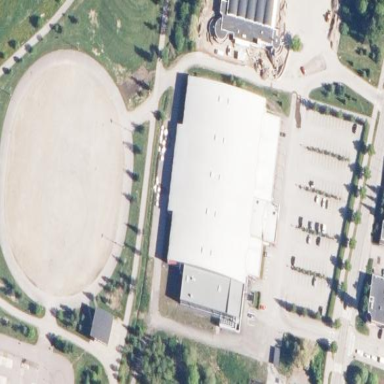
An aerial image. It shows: Building with ice rink inside dedicated to ice hockey.